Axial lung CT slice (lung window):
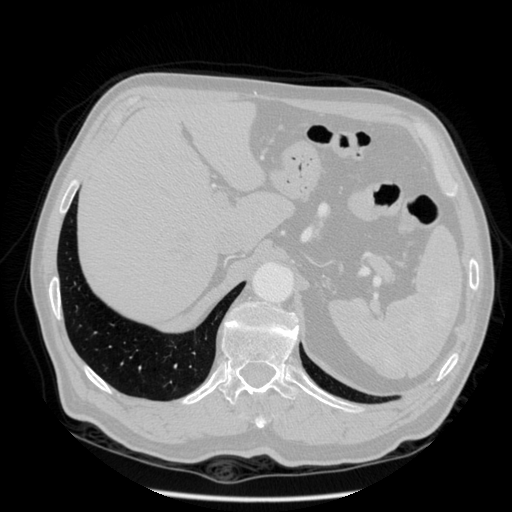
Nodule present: no